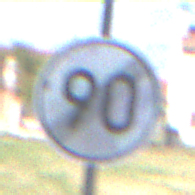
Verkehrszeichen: EndeGeschwindigkeit90
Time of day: MorningAfternoon
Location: Outdoor (Suburban)
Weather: PartlyCloudy
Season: NotSpecified
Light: Natural